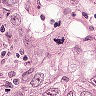
Metastatic tissue present: yes